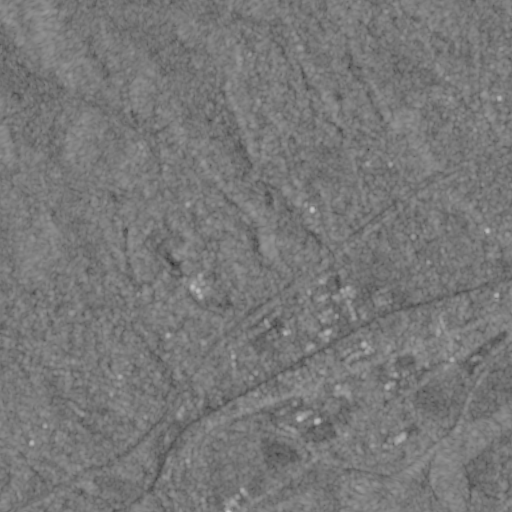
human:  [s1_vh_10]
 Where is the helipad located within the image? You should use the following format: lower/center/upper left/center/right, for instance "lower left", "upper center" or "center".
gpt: The helipad is located in the center of the image.
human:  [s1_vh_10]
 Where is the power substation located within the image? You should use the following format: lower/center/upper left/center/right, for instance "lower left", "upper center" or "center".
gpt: The power substation is located in the upper right of the image.
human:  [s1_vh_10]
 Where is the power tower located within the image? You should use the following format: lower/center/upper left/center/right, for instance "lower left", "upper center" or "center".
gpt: The power tower is located in the upper of the image.
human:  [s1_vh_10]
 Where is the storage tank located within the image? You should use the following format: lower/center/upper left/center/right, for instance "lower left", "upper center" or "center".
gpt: The storage tank is located in the lower center of the image.
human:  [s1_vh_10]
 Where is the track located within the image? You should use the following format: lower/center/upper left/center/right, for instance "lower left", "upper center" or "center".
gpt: The track is located in the center left of the image.
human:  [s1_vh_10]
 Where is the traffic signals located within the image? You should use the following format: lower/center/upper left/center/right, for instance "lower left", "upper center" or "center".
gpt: The traffic signals is located in the center right of the image.
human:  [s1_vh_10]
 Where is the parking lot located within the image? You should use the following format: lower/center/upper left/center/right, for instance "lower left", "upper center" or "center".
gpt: There is no parking lot in the image.

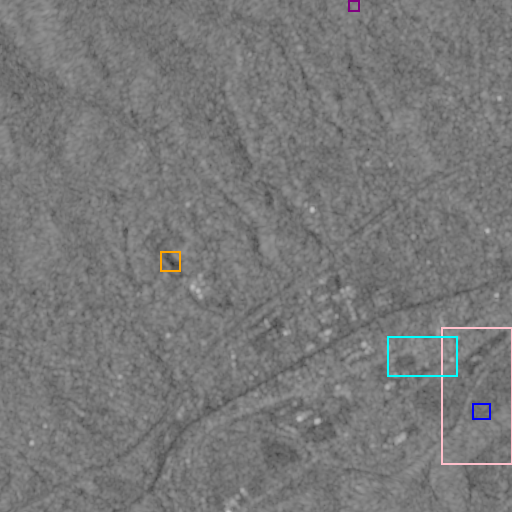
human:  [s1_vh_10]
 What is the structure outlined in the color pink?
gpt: The structure outlined in pink is a park.
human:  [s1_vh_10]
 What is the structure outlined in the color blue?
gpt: The structure outlined in blue is a parking lot.
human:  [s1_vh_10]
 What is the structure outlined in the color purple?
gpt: The structure outlined in purple is a power substation.
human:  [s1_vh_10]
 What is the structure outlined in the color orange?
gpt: The structure outlined in orange is a track.
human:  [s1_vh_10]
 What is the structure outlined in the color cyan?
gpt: The structure outlined in cyan is a building.
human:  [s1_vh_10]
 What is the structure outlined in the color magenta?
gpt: There is no magenta outline.